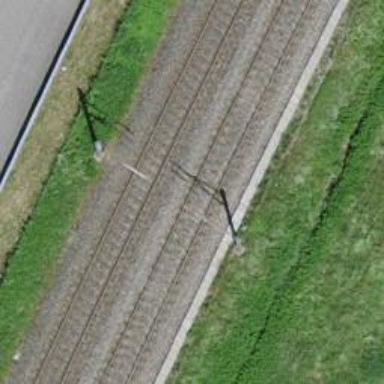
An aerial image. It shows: Railway track with contact line for electrification.